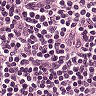
Metastatic tissue present: no